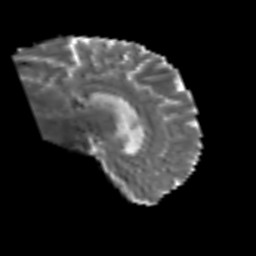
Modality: MD
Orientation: sagittal
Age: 50
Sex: male
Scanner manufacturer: siemens
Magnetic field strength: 3 T
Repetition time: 6.1 s
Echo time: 0.101 s